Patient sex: F
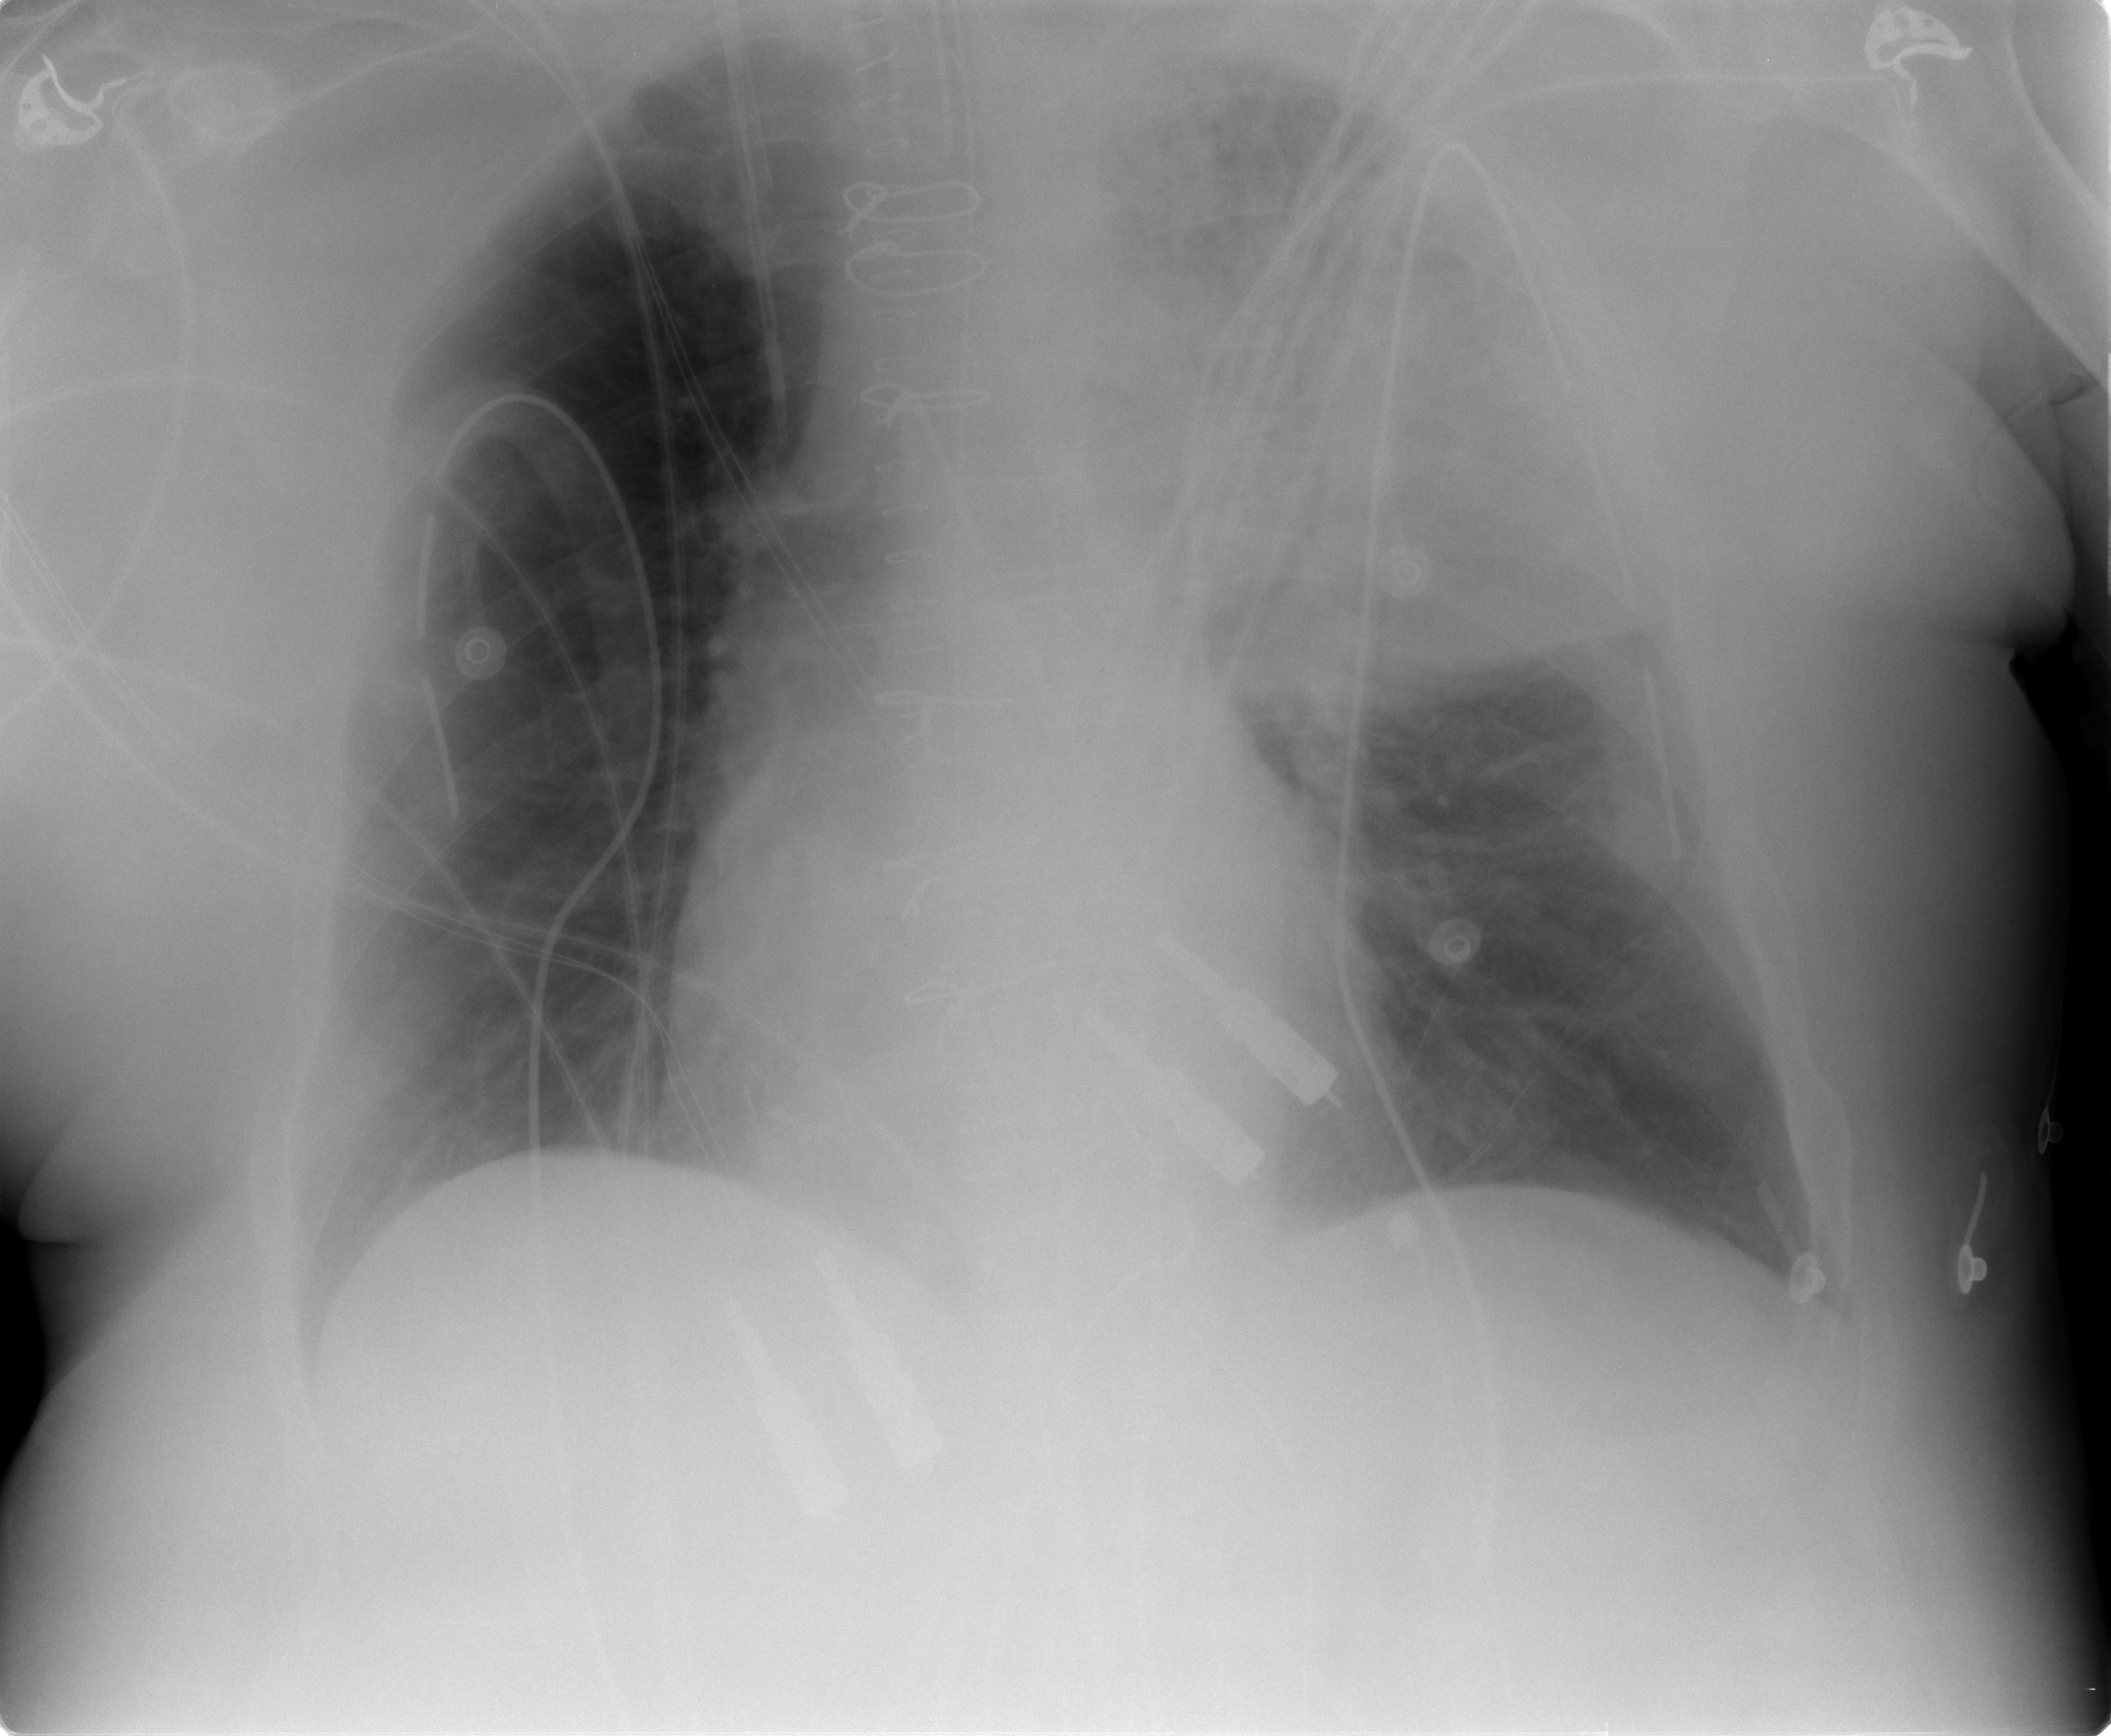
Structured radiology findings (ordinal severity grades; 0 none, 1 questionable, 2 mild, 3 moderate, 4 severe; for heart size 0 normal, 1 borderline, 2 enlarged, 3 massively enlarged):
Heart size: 0
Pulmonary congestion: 0
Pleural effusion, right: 0
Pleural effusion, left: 0
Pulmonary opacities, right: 0
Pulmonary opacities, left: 3
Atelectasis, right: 0
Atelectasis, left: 3